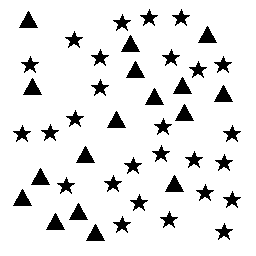
Squares: 0
Triangles: 17
Stars: 27
Total shapes: 44